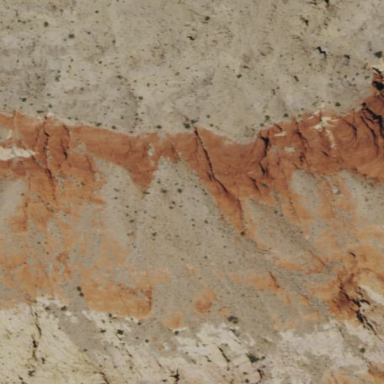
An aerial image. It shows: Red cliff in natural setting.